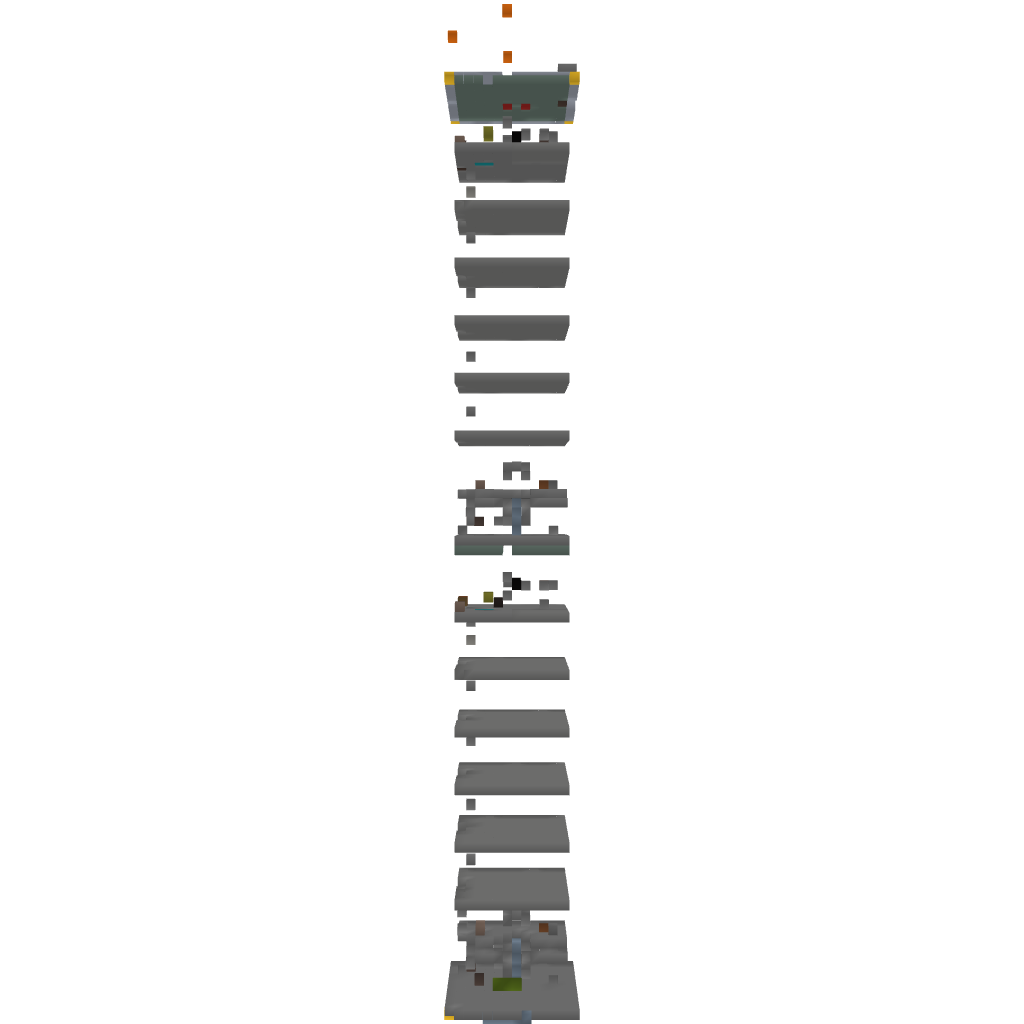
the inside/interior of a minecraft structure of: city work office